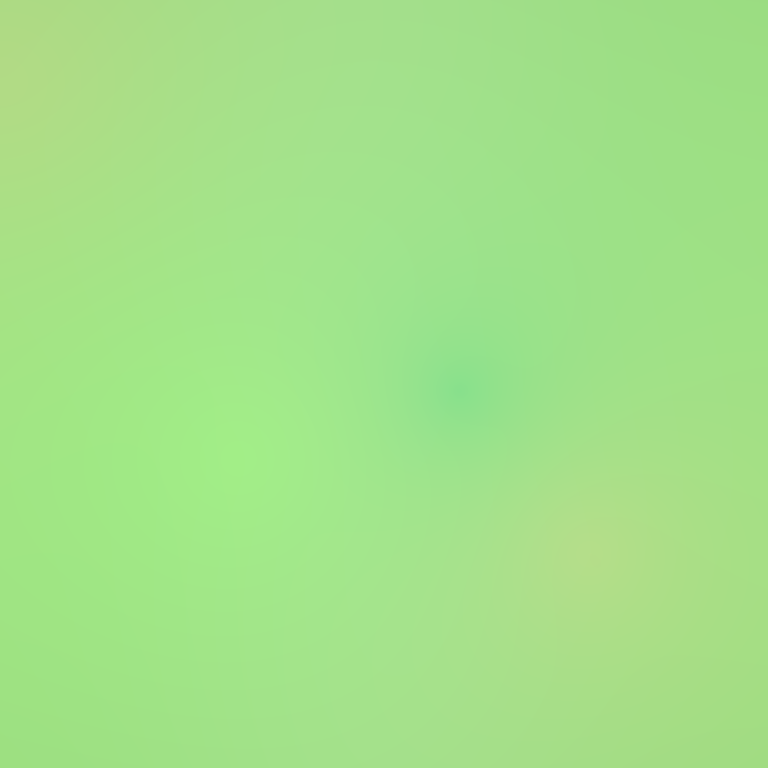
Abstract light effect, smooth gradient from soft green to pale yellow, calm atmosphere, diffuse light, no room, no furniture, no objects.